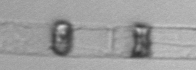
Label: Dactyliosolen_blavyanus